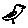
Label: bird